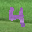
Label: 4